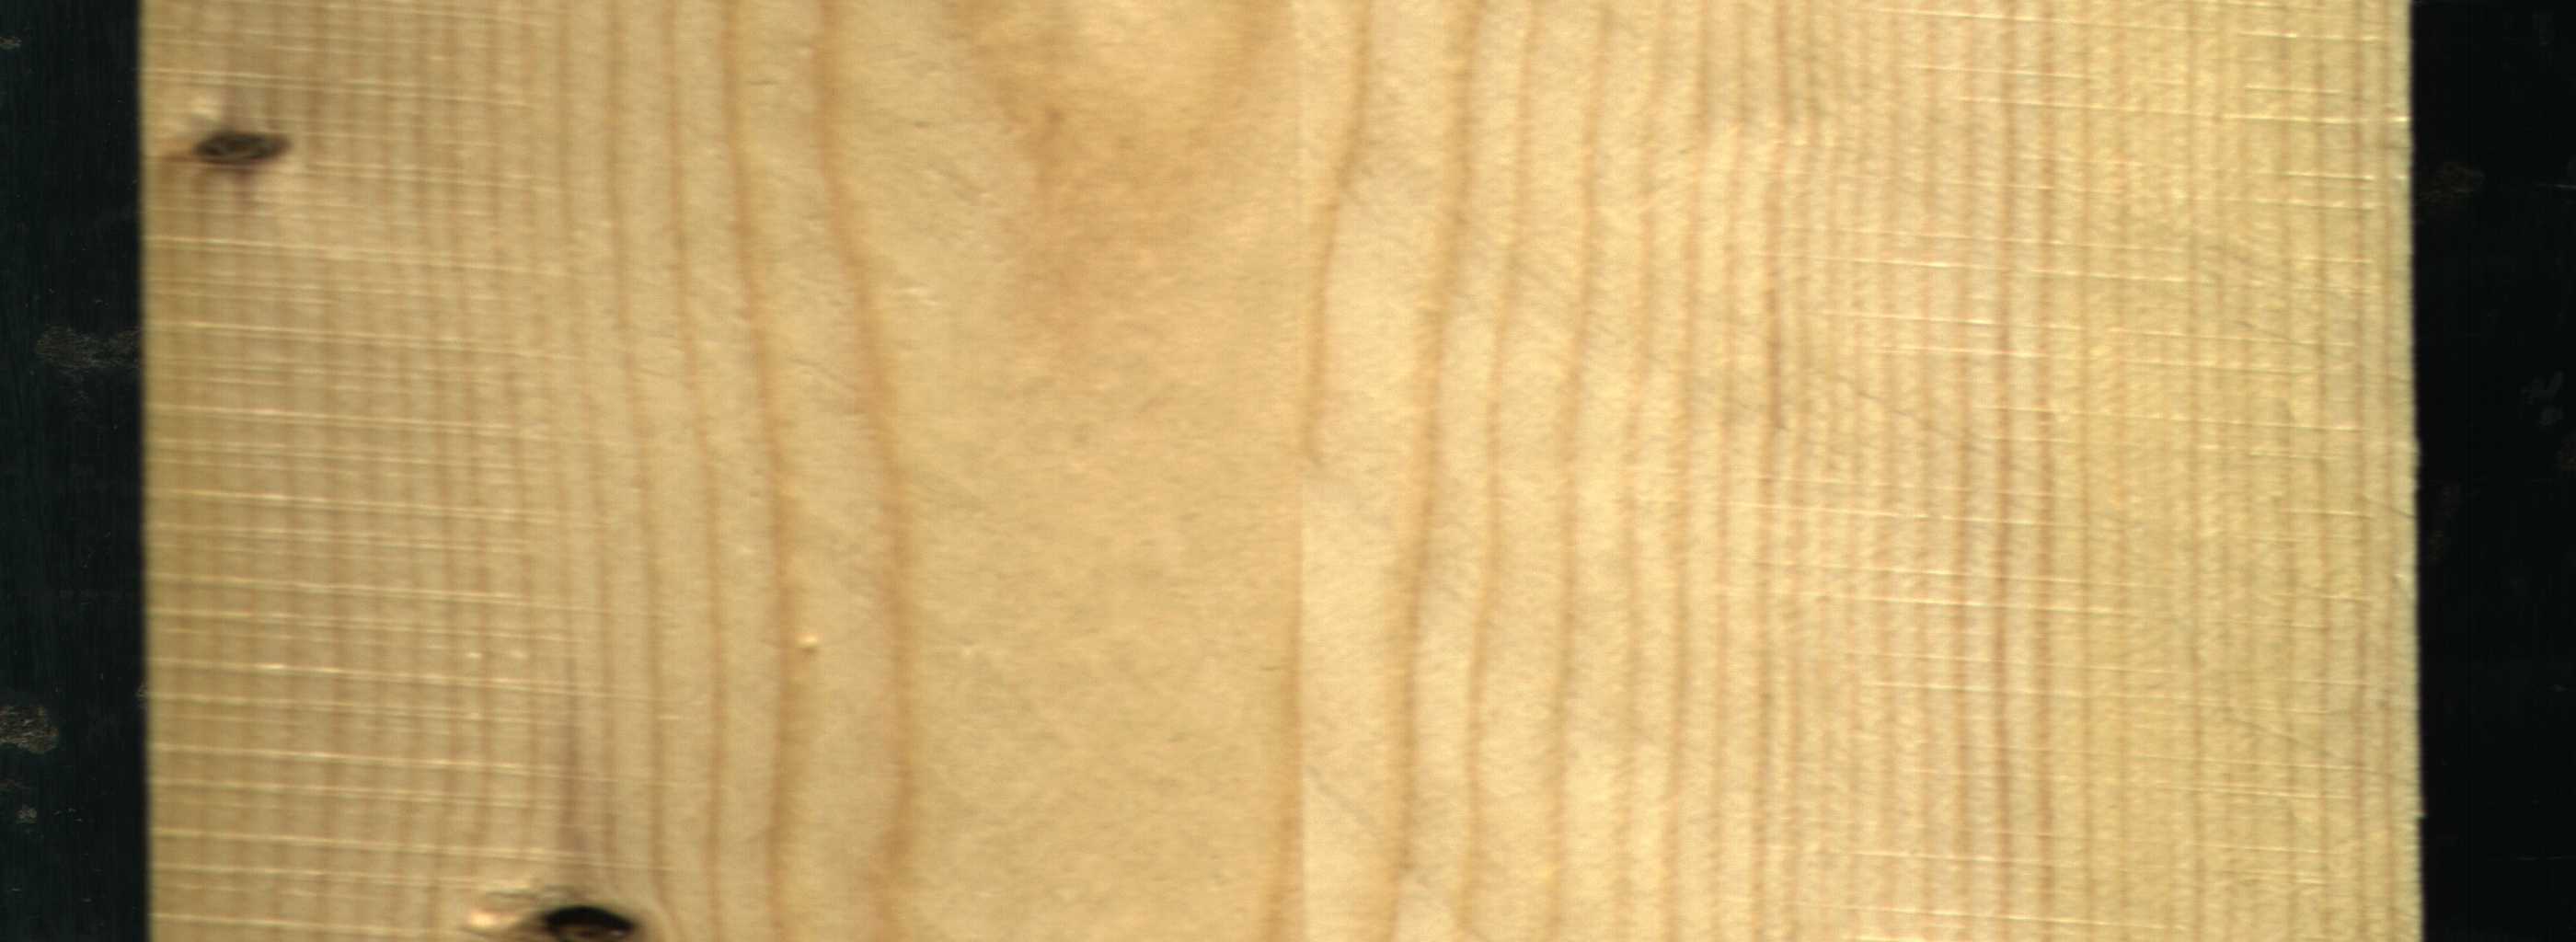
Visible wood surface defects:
Dead_Knot
Dead_Knot